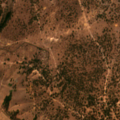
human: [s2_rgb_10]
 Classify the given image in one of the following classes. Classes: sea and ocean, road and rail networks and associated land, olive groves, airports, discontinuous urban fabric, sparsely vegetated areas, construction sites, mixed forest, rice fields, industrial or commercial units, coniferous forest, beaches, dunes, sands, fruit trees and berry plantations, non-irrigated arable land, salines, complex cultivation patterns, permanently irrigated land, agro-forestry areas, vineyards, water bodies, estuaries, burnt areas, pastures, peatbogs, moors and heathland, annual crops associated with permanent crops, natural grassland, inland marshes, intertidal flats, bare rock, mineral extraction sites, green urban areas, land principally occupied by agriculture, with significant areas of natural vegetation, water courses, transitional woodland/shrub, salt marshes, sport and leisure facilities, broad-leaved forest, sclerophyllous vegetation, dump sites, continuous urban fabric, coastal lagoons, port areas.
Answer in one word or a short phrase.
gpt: non-irrigated arable land, broad-leaved forest, mixed forest, transitional woodland/shrub